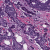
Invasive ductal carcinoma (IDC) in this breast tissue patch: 0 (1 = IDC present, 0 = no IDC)